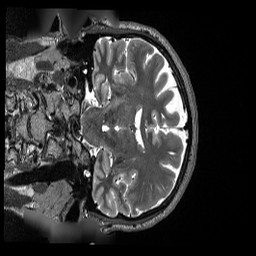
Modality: T2w
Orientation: coronal
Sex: male
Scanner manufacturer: siemens
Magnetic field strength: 3 T
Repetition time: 3.2 s
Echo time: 0.563 s